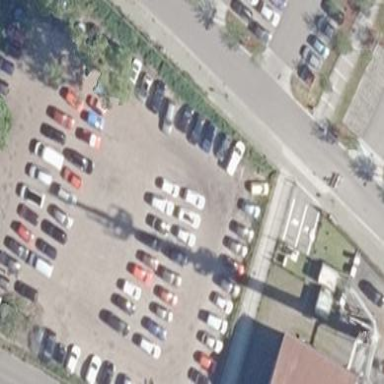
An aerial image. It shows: Parking area with surface.